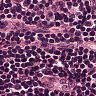
Metastatic tissue present: no